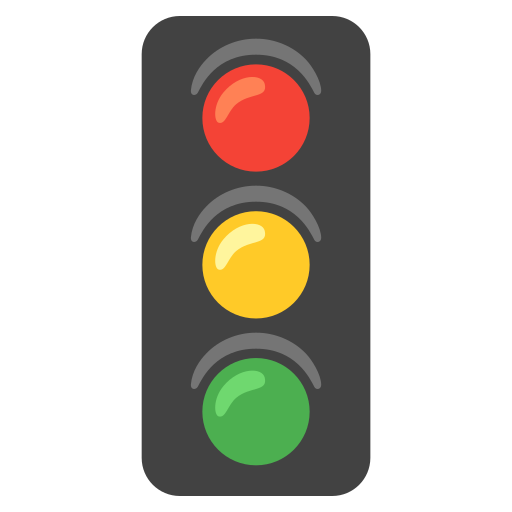
Emoji: 🚦